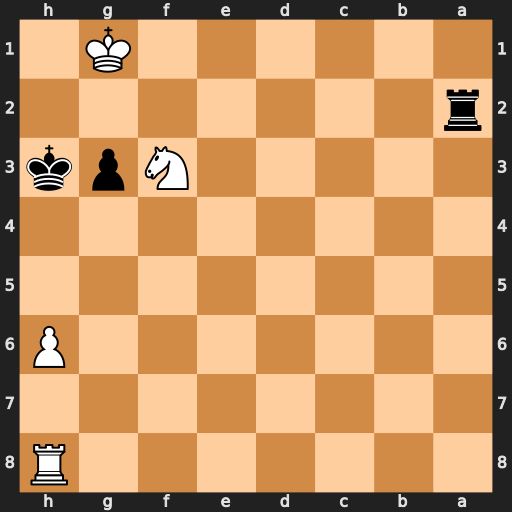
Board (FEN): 7R/8/7P/8/8/5Npk/r7/6K1
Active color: b
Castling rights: -
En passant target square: -
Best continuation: Ra1+ Ne1 Rxe1#